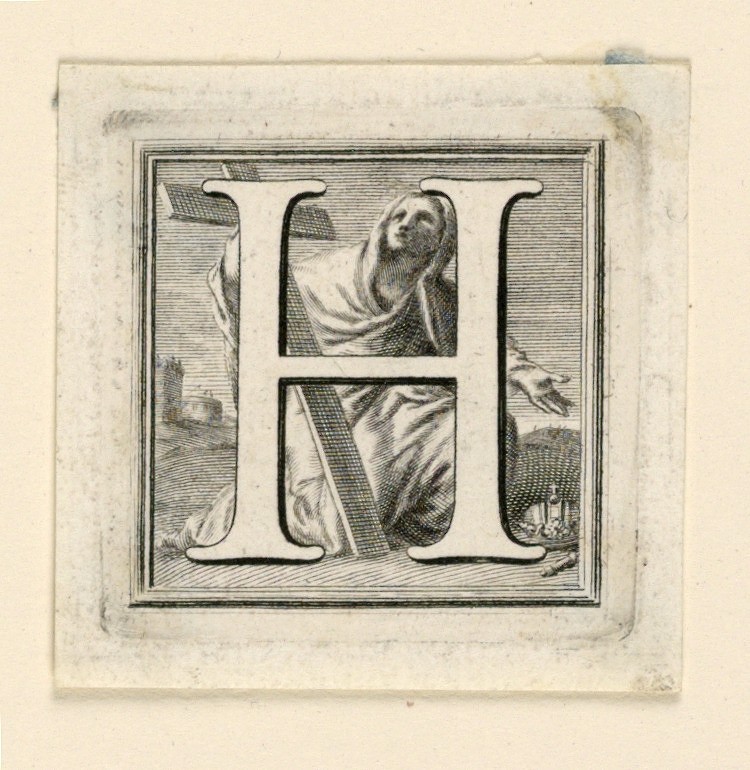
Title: Decorated Capital Letter H
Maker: Jakob Frey, Swiss, active Italy, 1681 - 1752
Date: ca. 1715
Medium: Engraving on paper
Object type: Print
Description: Letter H before St. Helen, kneeling with the Cross.